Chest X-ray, PA view. Patient: 63 years old, sex M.
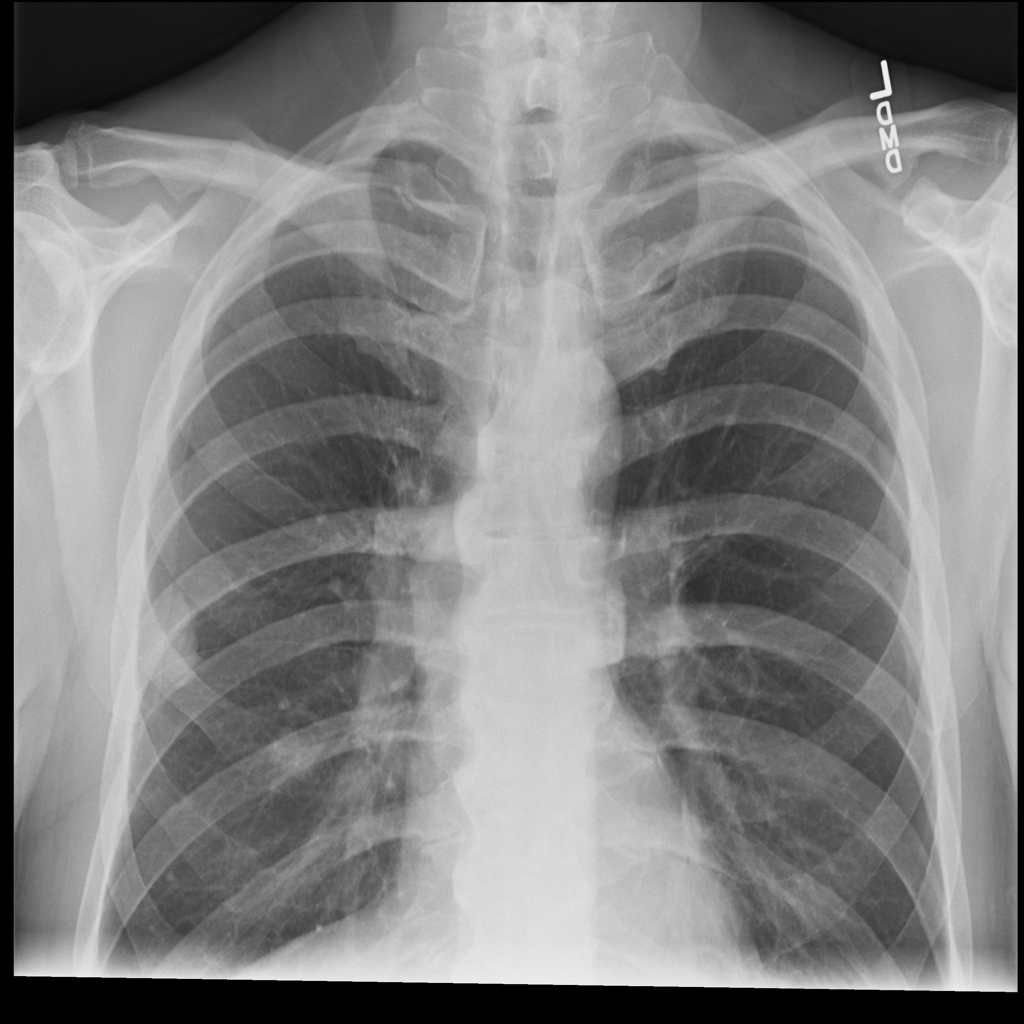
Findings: Mass